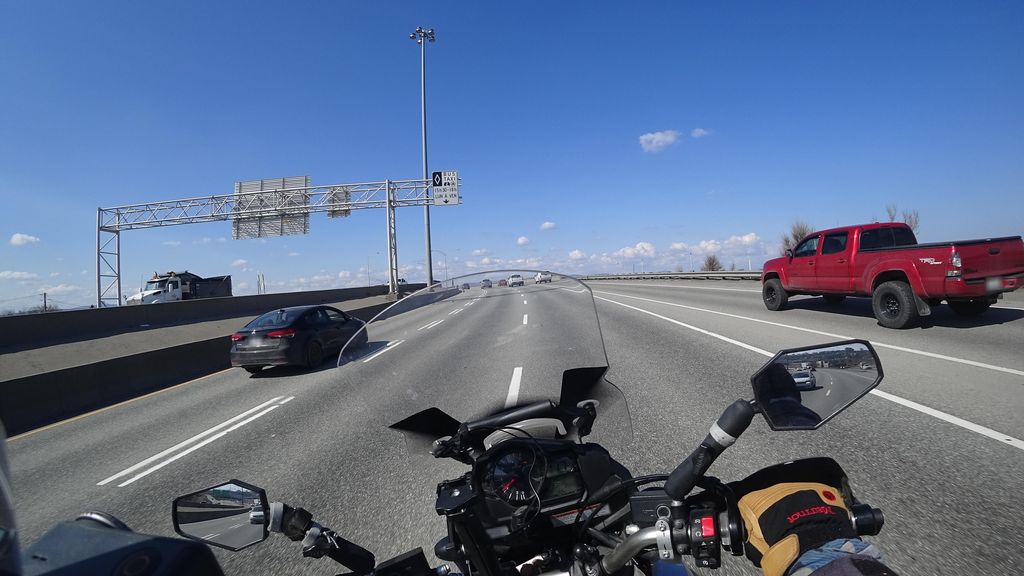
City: quebec_city